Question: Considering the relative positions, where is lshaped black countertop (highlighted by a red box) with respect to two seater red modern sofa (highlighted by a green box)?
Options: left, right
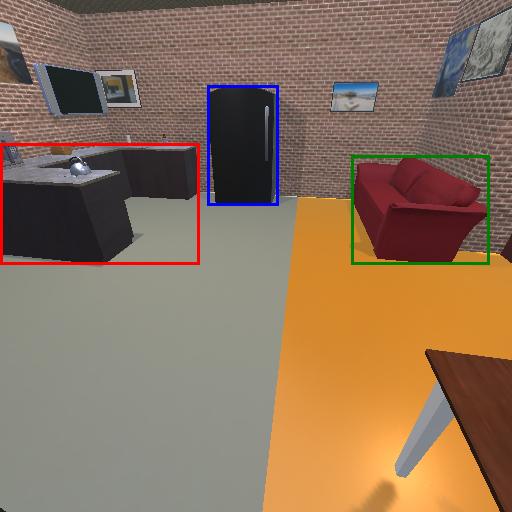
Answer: left